Question: What I want to do is move my finger across the screen (touchesMoved) and draw evenly spaced images (perhaps CGImageRefs) along the points generated by the touchesMoved. I can draw lines, but what I want to generate is something that looks like this (for this example I am using an image of an arrow but it could be any image, could be a picture of my dog :) ) The main thing is to get the images evenly spaced when drawing with a finger on an iPhone or iPad.

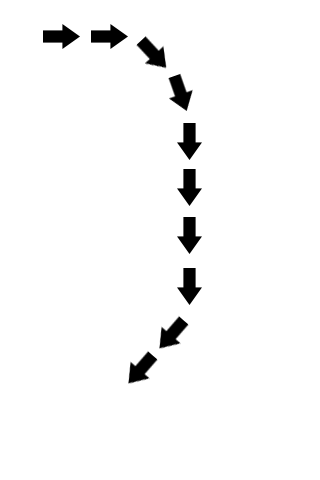
Answer: Assuming that you already have code that tracks the user's touch as they move their touch around the screen, it sounds like you want to detect when they have moved a distance equal to the length of your image, at which time you want to draw another copy of your image under their touch.
To achieve this, I think you will need to:
- - - - - -
How does that sound?